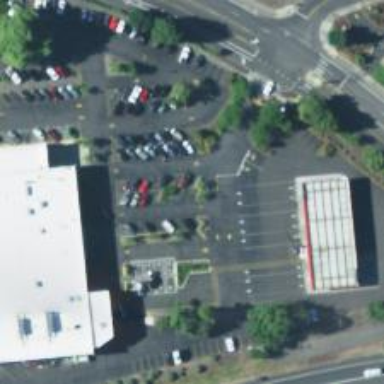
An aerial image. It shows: Parking space.